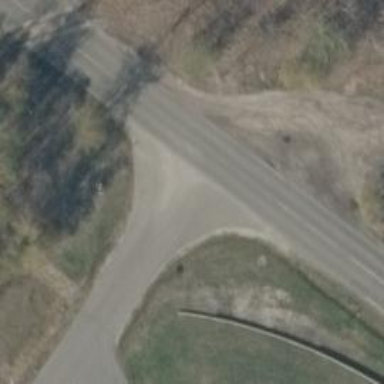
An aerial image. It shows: Tertiary road with asphalt surface.